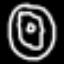
Label: donut